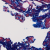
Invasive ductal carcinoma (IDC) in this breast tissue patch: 0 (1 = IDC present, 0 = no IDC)